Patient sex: M
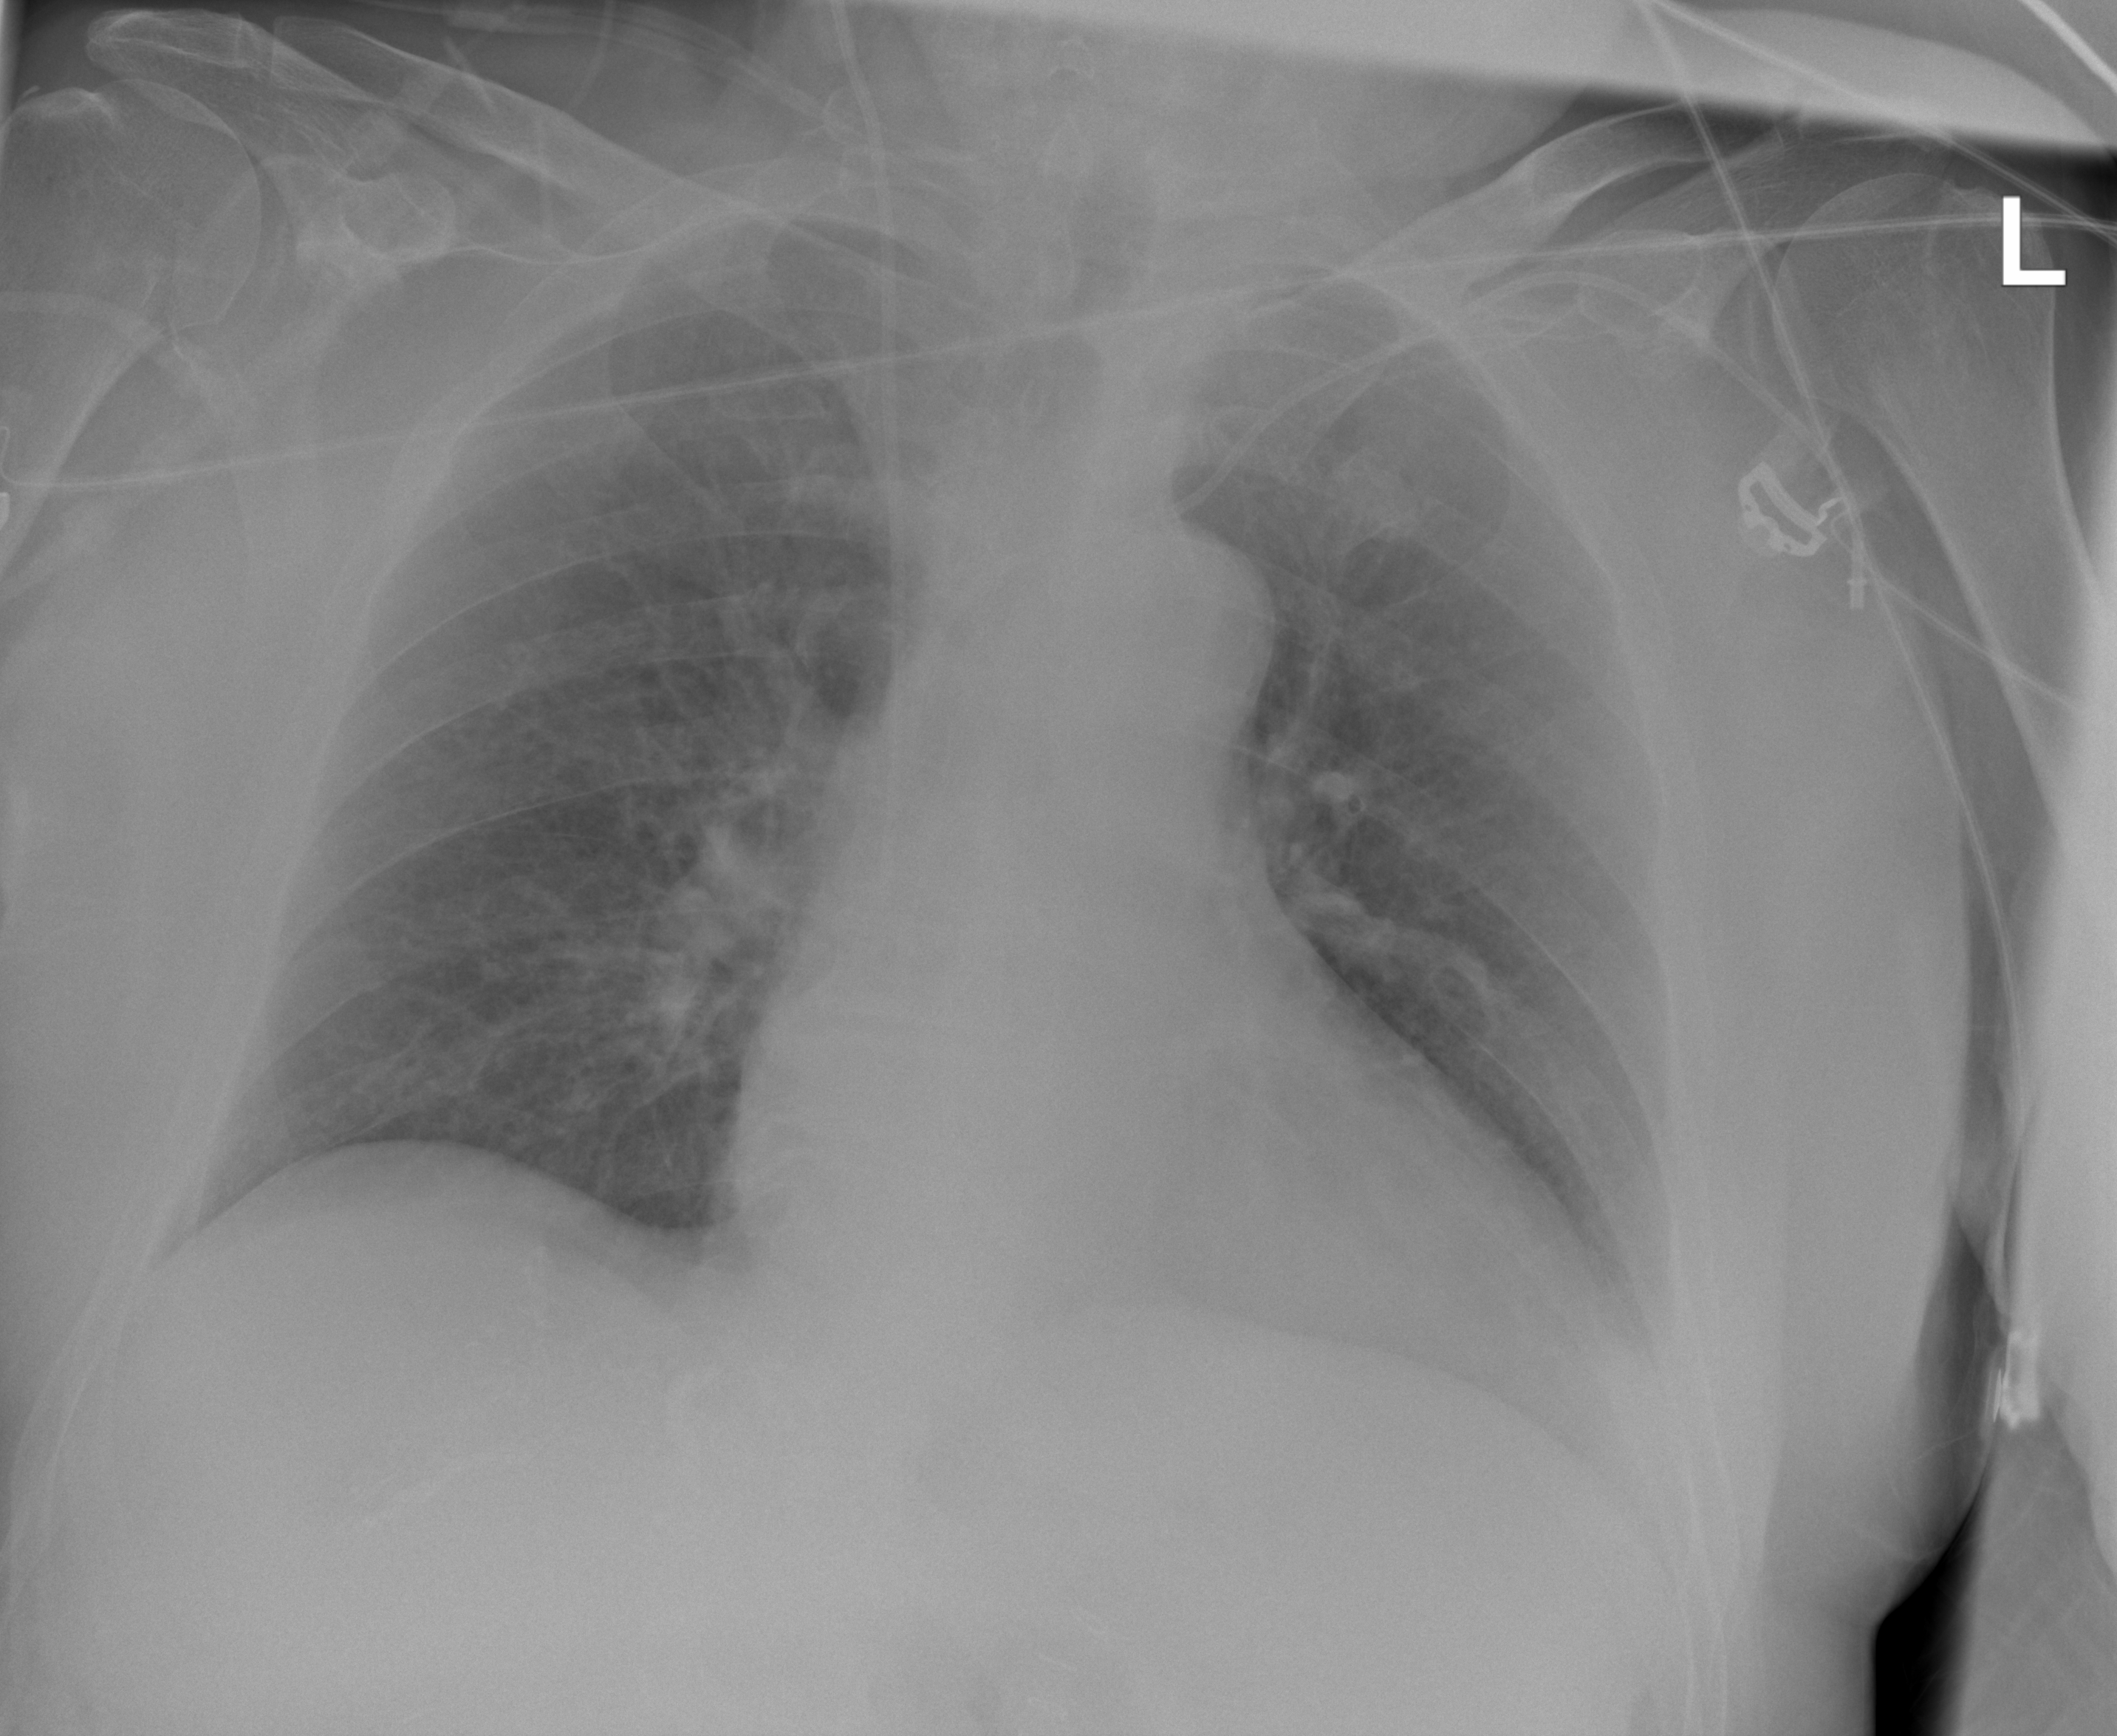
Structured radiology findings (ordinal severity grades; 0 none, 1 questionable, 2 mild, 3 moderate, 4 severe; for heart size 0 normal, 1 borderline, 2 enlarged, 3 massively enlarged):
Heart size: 0
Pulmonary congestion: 0
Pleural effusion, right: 0
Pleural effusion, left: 0
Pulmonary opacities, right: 0
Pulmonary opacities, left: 0
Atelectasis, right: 2
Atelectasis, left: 2